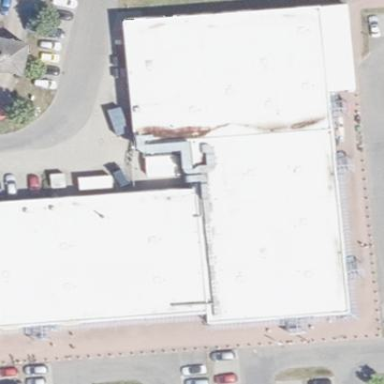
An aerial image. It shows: Glass roof of building.